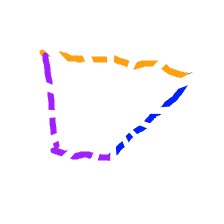
Shape: trapezoid